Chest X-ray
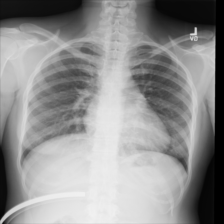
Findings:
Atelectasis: negative
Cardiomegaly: negative
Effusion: negative
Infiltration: negative
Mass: negative
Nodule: negative
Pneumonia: negative
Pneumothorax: negative
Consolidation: negative
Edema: negative
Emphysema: negative
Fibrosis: negative
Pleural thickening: negative
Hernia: negative